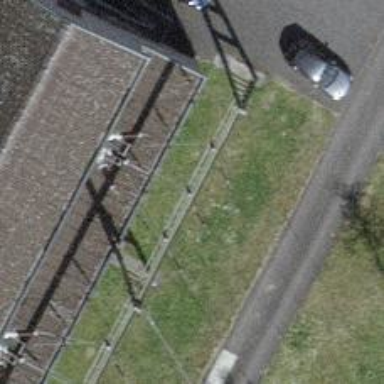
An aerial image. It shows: Insulator used in power systems.